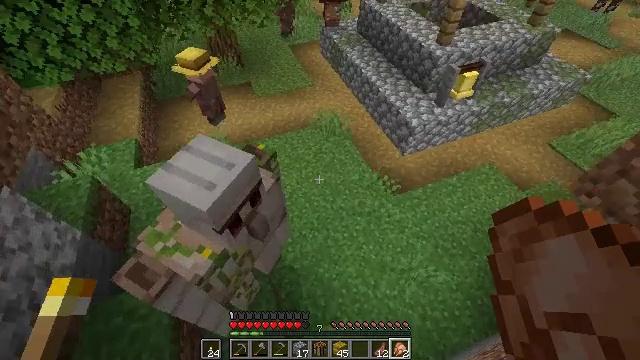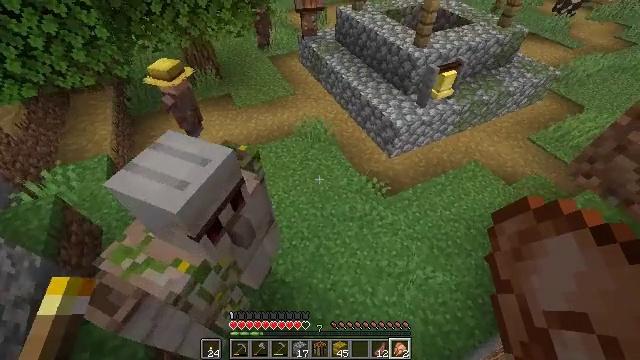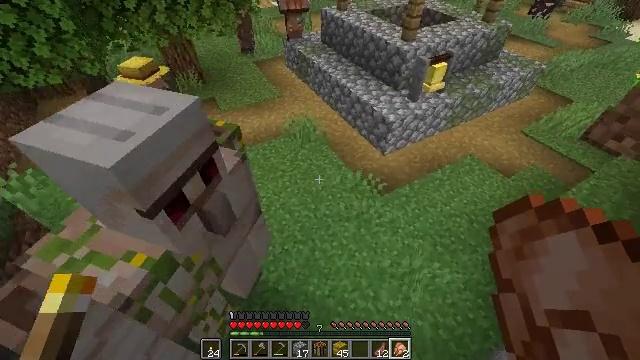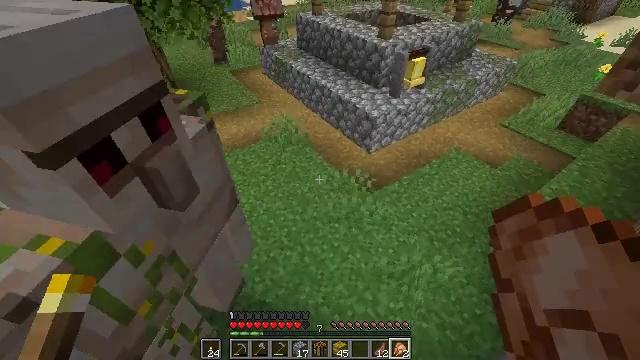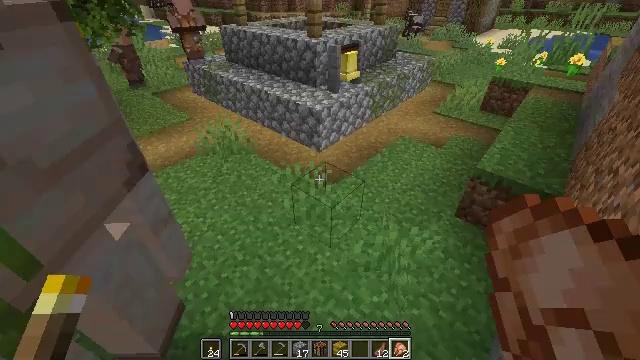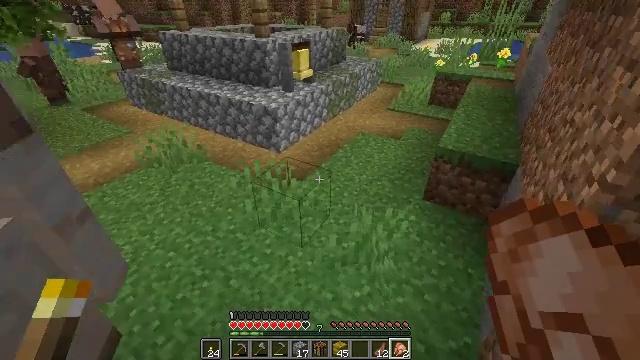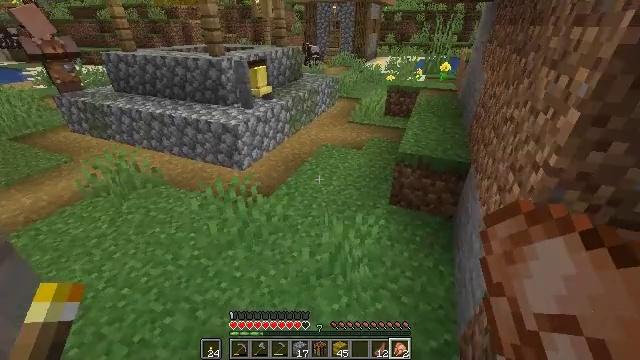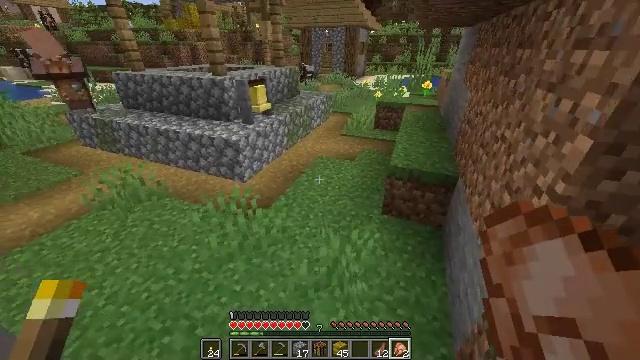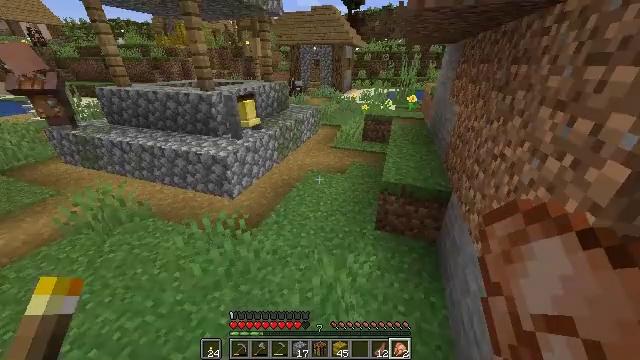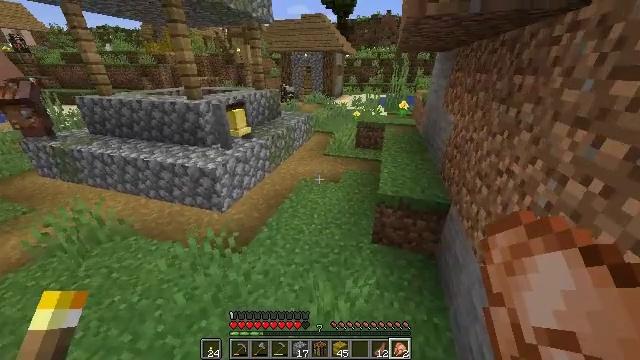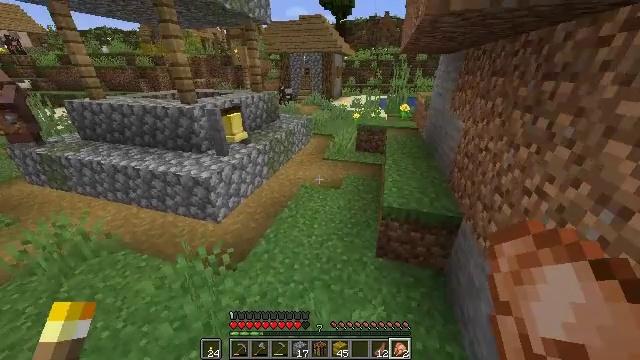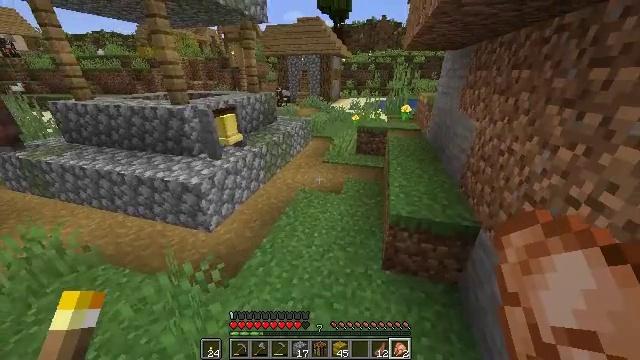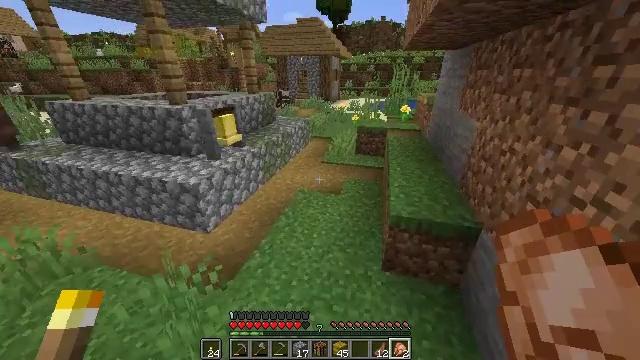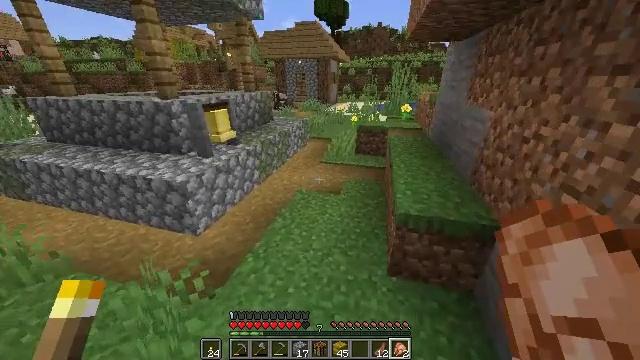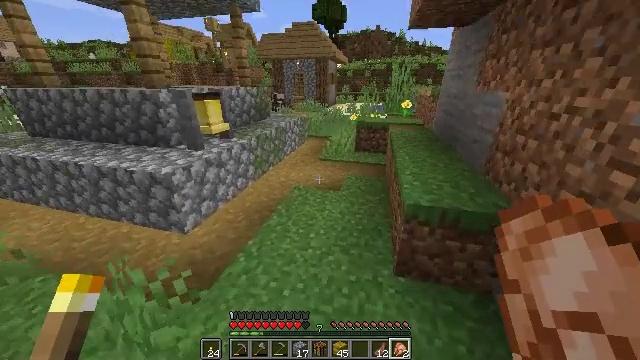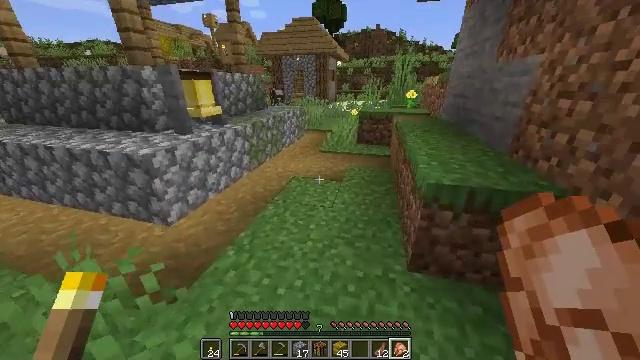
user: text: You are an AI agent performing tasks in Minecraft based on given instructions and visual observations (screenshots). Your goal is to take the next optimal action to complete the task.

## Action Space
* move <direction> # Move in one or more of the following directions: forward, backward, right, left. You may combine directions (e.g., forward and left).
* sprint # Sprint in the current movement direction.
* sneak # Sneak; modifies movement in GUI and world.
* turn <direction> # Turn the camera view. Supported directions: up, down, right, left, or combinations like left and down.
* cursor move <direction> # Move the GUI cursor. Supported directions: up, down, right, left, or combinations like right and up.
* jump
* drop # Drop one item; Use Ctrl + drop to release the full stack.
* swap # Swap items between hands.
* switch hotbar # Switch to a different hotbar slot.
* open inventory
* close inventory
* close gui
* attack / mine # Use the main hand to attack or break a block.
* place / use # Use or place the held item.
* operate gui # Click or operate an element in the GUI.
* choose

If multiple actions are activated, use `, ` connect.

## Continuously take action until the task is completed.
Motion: motion action
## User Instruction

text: Gather hay blocks from the farm.
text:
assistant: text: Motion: turn right and up
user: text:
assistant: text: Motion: turn right and up
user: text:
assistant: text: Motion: turn right and up
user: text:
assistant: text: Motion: move forward, turn right and up
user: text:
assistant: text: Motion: move forward, sprint, turn right and up
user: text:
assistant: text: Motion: move forward, sprint, turn right and up
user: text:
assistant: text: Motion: move forward, sprint, turn right
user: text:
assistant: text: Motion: move forward, sprint, turn right and up
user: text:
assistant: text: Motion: move forward, sprint, turn right and up
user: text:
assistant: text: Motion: move forward, sprint
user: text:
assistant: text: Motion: move forward, sprint
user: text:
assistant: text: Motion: move forward
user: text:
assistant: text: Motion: move forward, turn up
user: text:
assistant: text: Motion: move forward
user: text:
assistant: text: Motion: move forward
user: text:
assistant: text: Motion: move forward
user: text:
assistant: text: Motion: move forward, switch to hotbar 1
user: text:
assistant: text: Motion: move forward, switch to hotbar 1
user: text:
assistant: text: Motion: move forward, switch to hotbar 1
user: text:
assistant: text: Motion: move forward, switch to hotbar 1
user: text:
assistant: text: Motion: move forward
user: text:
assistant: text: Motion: move forward
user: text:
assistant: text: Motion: move forward
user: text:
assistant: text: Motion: move forward
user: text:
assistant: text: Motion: move forward
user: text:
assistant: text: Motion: move forward, turn left and up
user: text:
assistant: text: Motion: move forward, turn left and up
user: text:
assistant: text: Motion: move forward, turn left and up
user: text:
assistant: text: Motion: move forward, turn left
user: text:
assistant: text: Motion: move forward